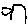
Label: hexagon